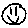
Label: smiley face